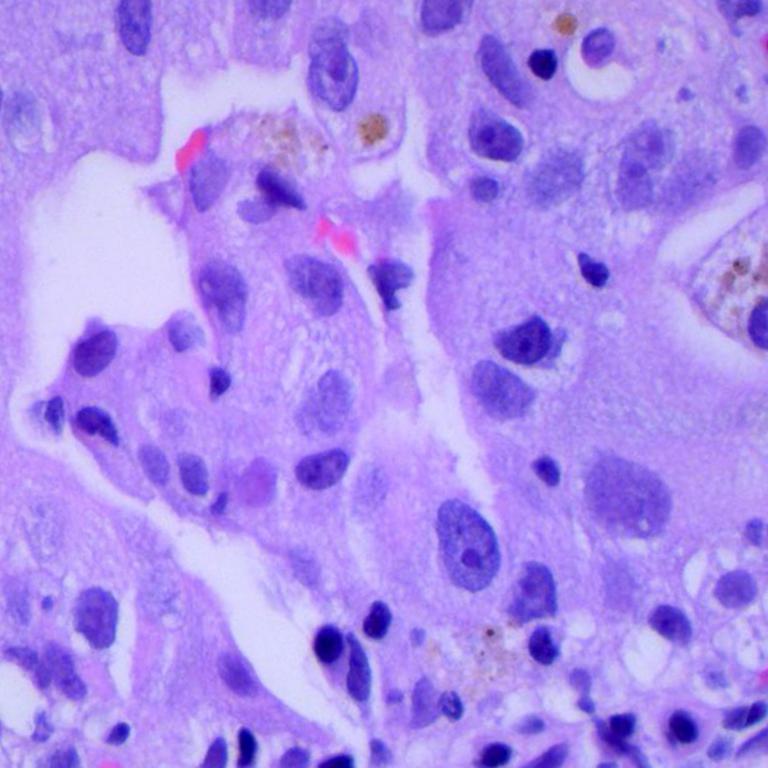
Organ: lung
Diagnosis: adenocarcinomas